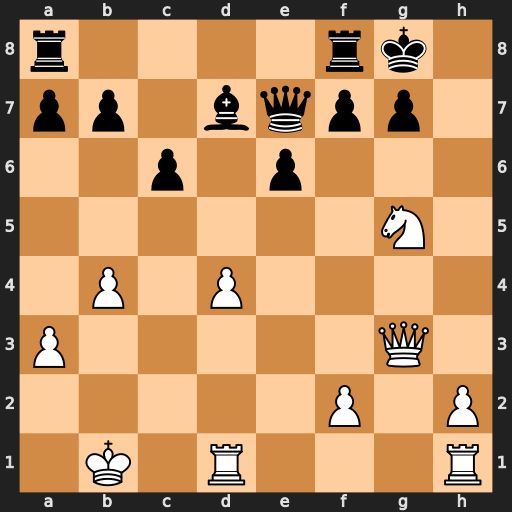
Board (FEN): r4rk1/pp1bqpp1/2p1p3/6N1/1P1P4/P5Q1/5P1P/1K1R3R
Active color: w
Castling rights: -
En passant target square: -
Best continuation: Qh4 Qxg5 Qxg5